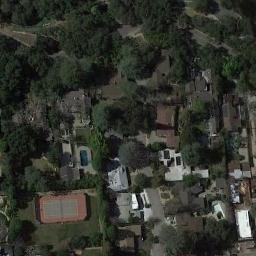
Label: tennis_court